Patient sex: M
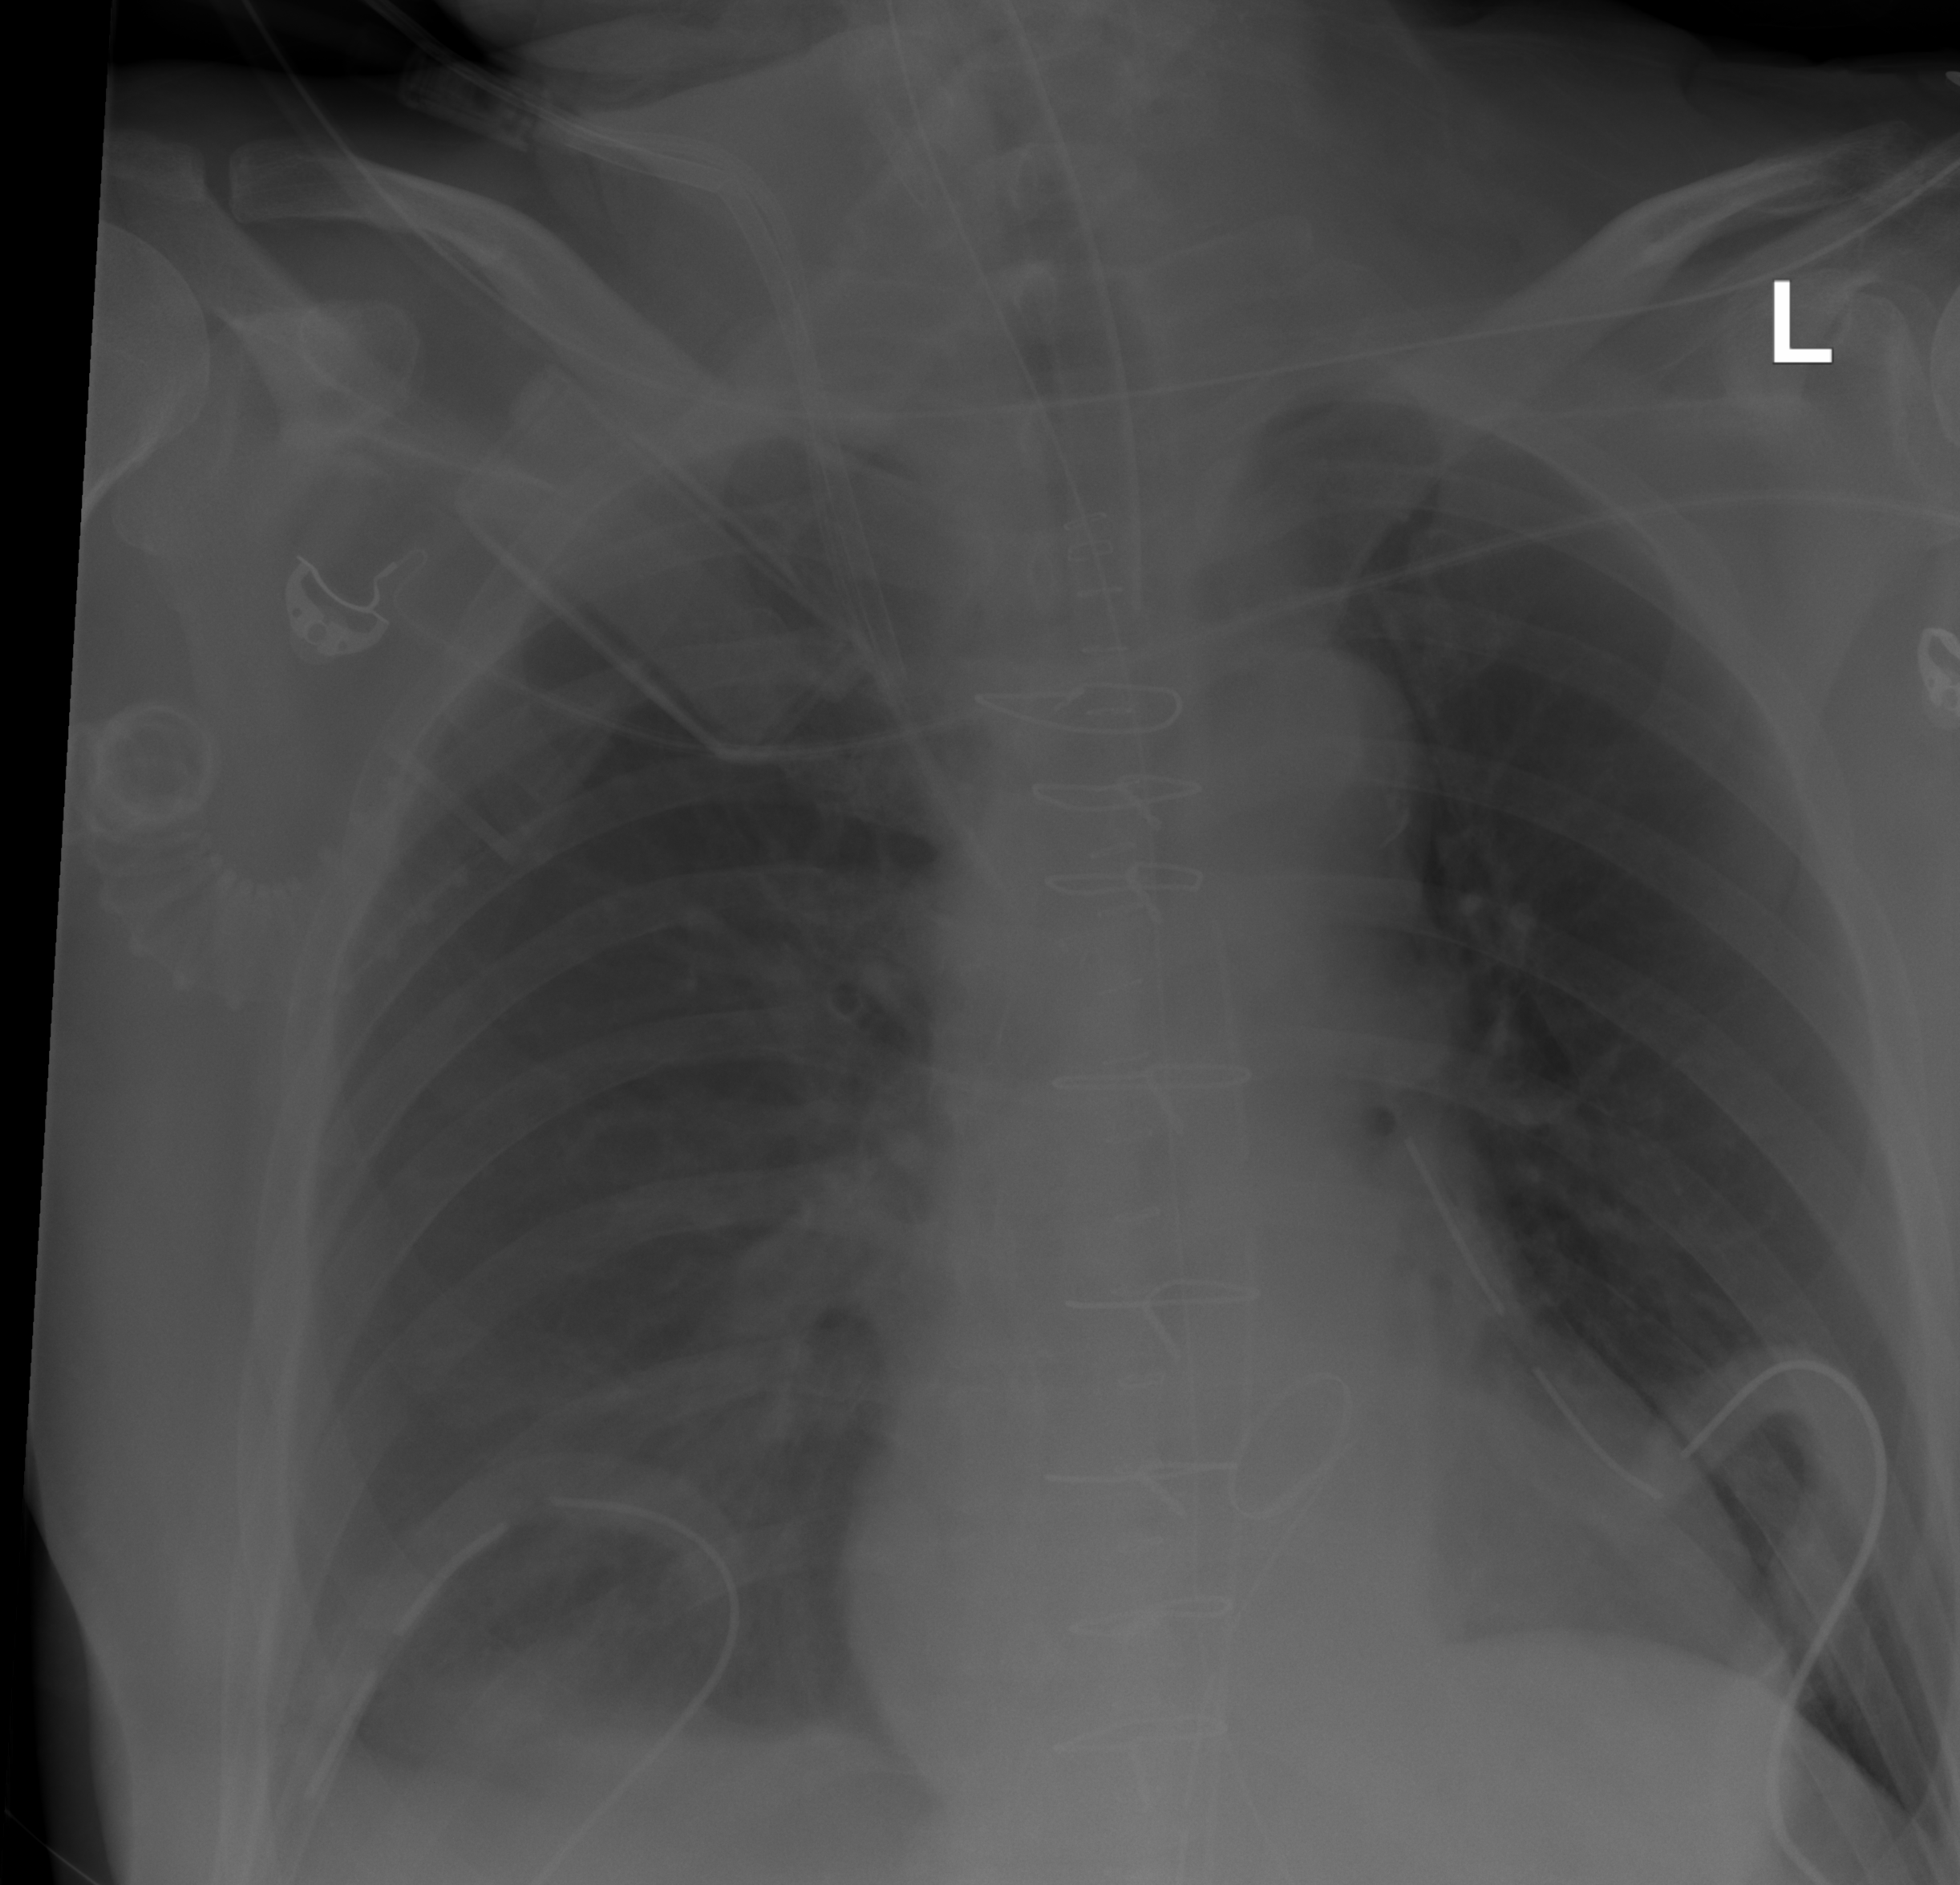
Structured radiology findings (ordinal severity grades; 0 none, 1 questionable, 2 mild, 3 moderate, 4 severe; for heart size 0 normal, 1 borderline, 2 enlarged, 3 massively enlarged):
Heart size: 0
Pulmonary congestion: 0
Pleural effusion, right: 2
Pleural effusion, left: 0
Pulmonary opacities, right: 0
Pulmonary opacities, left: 0
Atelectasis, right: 2
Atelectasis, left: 0